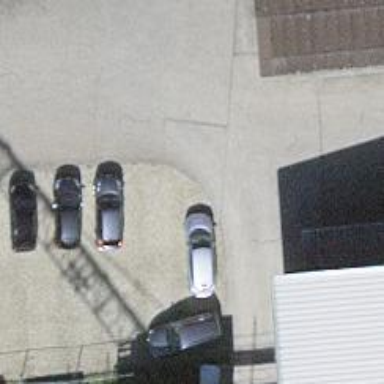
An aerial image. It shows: Shop that sells cars.